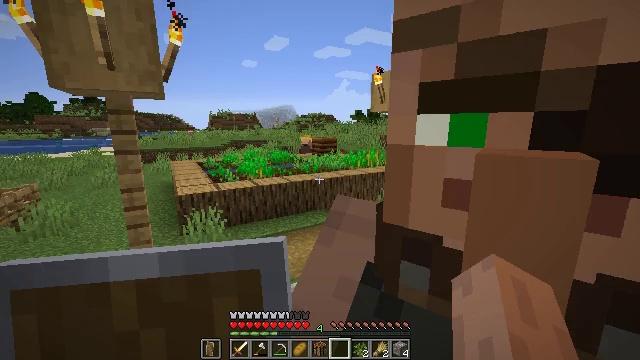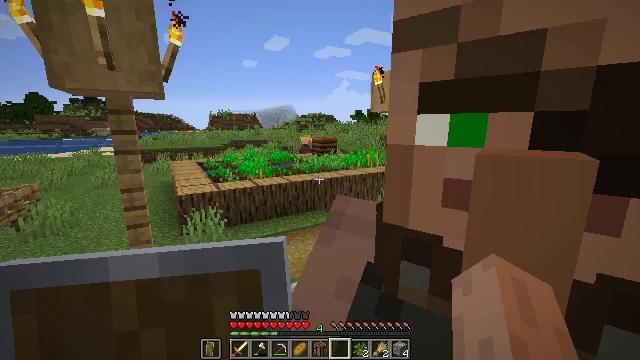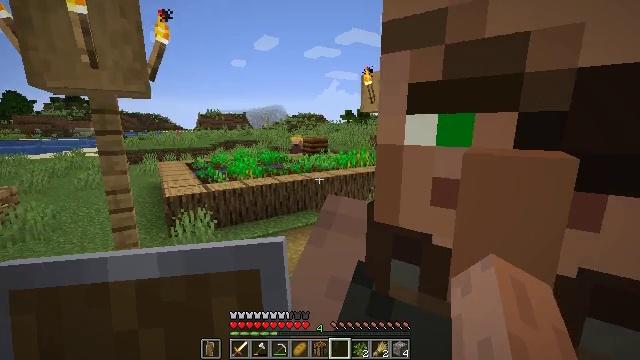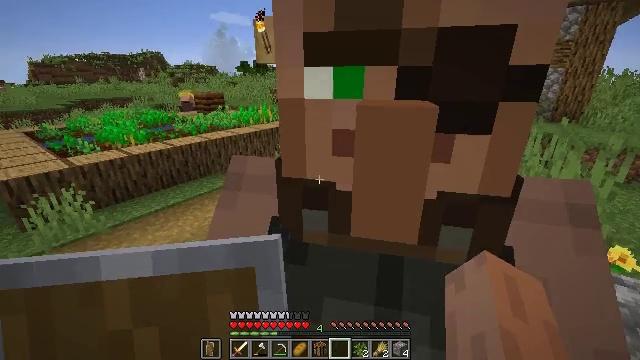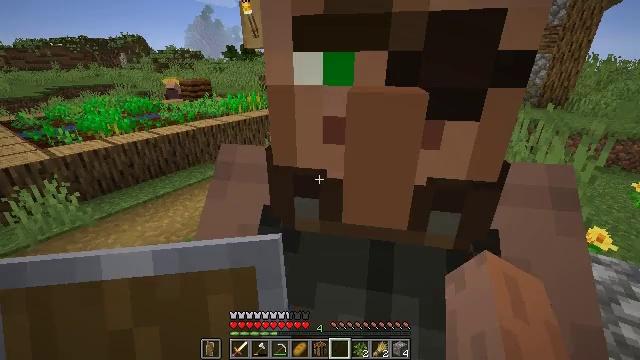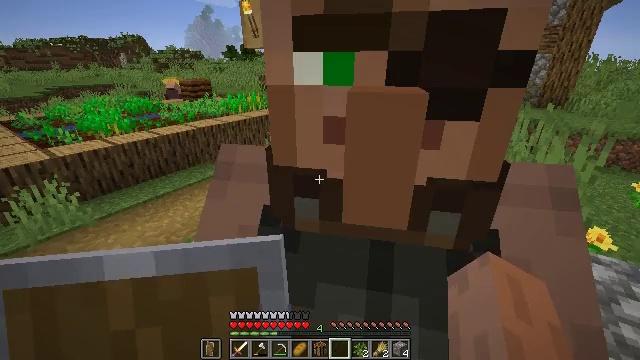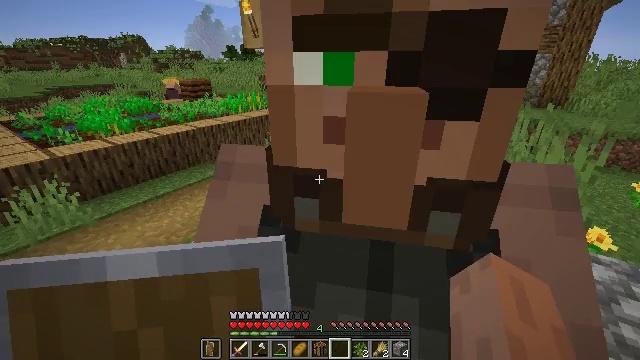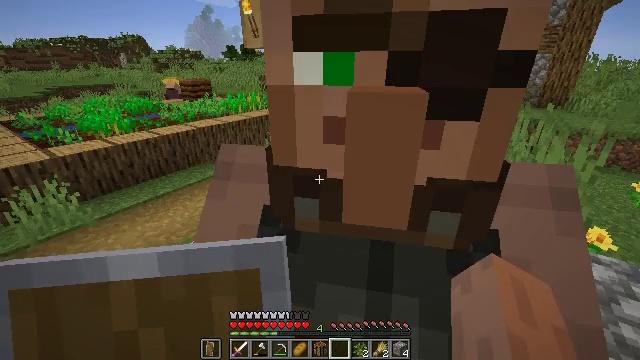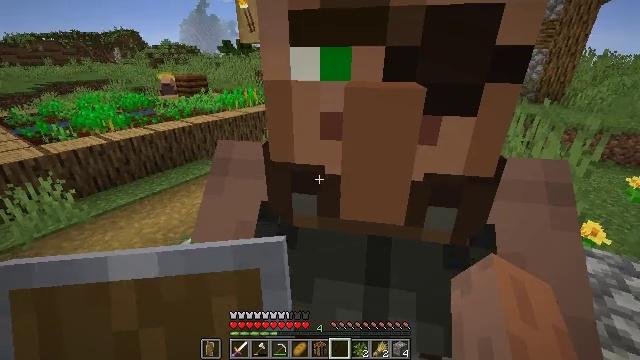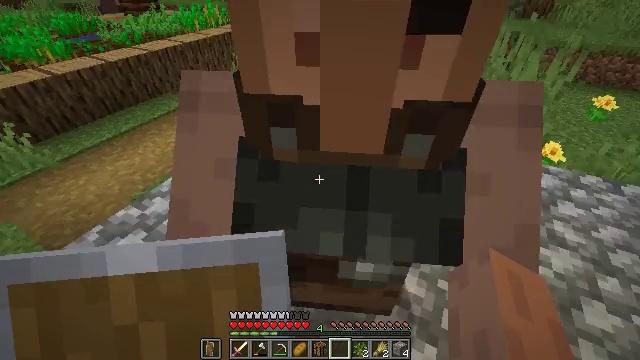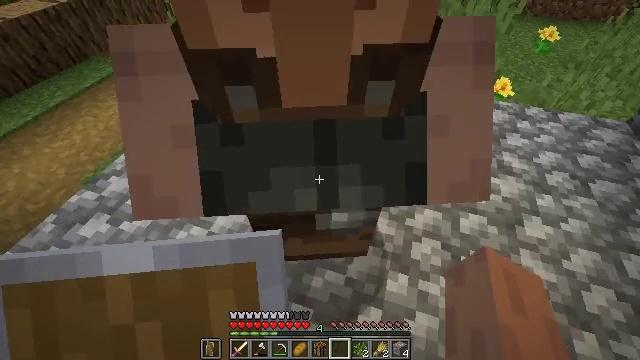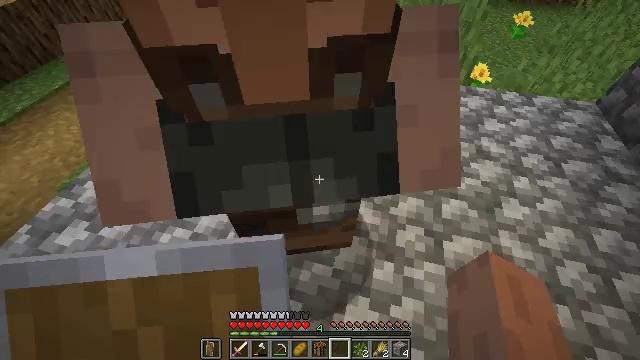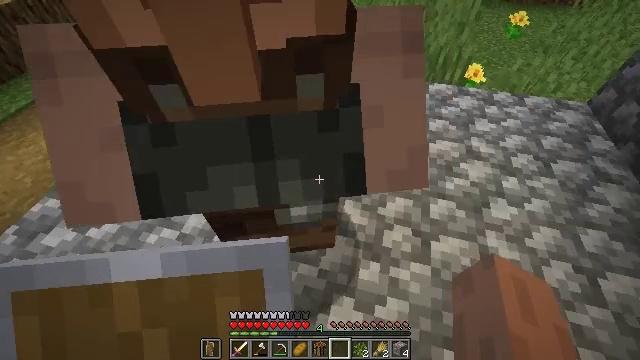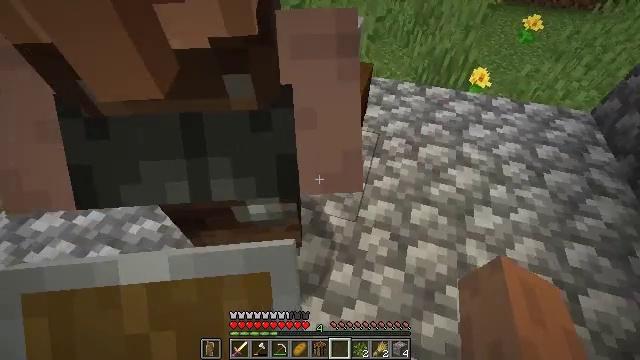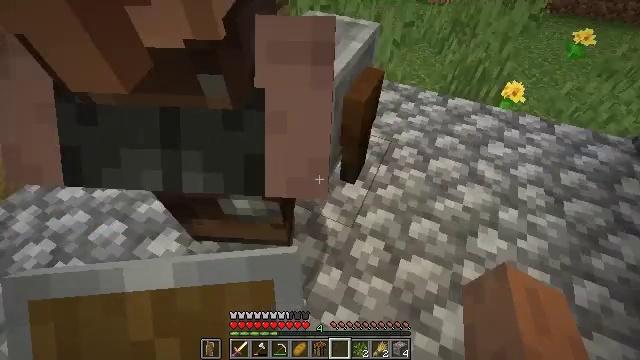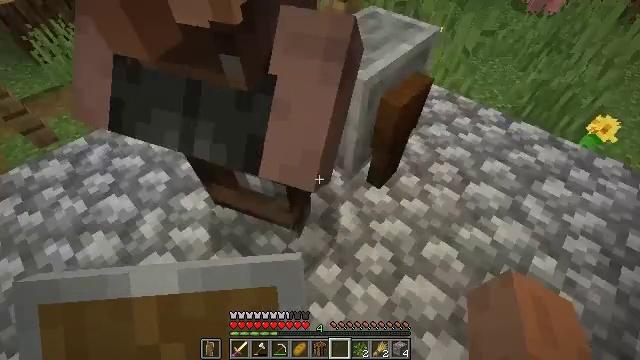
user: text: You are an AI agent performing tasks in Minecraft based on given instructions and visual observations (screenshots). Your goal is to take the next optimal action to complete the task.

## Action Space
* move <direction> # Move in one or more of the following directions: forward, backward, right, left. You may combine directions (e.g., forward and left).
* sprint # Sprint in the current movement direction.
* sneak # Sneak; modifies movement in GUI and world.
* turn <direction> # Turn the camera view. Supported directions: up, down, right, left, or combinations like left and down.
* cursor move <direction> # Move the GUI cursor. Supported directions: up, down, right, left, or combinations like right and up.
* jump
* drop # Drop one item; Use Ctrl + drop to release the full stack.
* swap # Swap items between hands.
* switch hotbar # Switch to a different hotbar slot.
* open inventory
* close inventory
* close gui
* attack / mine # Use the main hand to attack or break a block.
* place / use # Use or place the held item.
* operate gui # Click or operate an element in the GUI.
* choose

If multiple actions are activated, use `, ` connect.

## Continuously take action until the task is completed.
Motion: motion action
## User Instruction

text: Break the grindstone to collect it.
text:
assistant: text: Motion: close gui
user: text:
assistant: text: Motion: turn right
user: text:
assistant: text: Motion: turn right and down
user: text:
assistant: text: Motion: turn right and down
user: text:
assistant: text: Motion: no_op
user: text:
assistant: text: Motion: no_op
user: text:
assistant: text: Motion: no_op
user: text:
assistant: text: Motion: no_op
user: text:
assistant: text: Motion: turn right and down
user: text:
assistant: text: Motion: turn right and down
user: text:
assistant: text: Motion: move right, turn right and down
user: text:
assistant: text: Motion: move right
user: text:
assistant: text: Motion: move right, turn left
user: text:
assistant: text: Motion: move right, turn left
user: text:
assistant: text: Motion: move right, turn left and down
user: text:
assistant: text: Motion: move right, turn left and up
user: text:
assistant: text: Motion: move right, turn left and up
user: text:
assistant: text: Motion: turn left and up
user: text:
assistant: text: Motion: turn up
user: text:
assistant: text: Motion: no_op
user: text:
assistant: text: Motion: no_op
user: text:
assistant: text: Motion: no_op
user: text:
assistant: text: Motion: no_op
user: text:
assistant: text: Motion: no_op
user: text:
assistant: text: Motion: turn right
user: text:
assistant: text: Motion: turn right and up
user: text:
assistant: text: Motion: turn right
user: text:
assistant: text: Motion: turn right
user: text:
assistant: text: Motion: turn right
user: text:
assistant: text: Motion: sneak, turn right and up